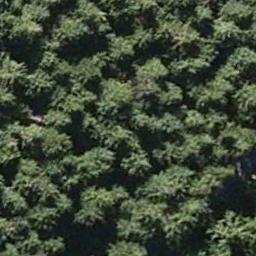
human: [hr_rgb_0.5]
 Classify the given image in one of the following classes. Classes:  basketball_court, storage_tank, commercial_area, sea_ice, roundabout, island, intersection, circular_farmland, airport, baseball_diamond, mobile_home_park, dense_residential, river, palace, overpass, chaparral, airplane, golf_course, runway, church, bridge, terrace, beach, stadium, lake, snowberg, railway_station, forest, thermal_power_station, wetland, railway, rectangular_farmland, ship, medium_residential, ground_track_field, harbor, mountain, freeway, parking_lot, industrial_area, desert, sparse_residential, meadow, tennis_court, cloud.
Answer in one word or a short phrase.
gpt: forest